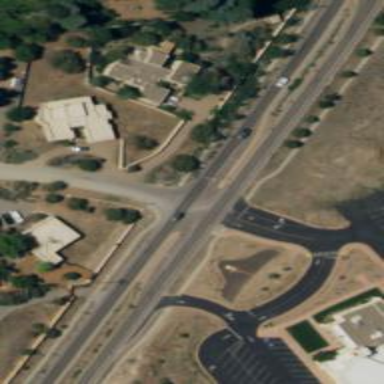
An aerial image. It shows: Road with "through" markings.